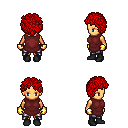
a pixel art fantasy rpg character, female body template, human, tanned skin, maroon tunic, metal pants, red curly afro hairstyle, gold gloves, black shoes, four views (front, back, left, right), 2x2 character sprite sheet, small pixel art, hard edges, no anti-aliasing